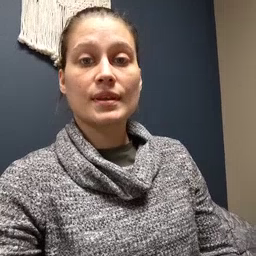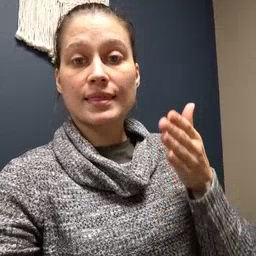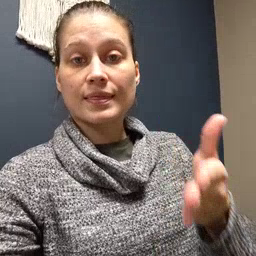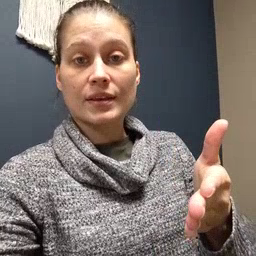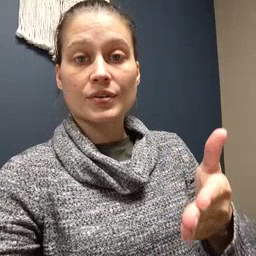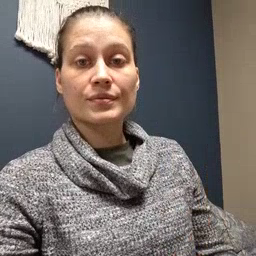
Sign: there